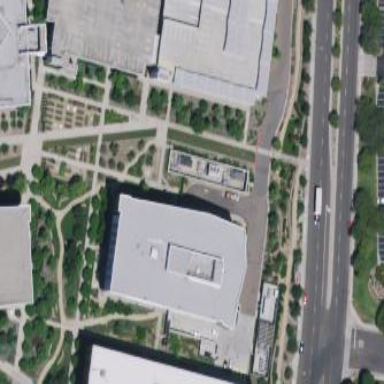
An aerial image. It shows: Office building.